Question: In PDF documents, footnotes are sometimes placed at the end of each page to clarify certain terms or add additional information.
> For example:
I wish to create an HTML web page with the equivalence of footnotes.
The page must meet the accessibility guidelines under , Level AA. The web page must also be in .
My first thought is to create footnotes like the section on Wikipedia. However, my webpage could potentially be very long, and I fear that doing so may disorient people and cause them to lose track of what they were reading if they need to scroll all the way down and then back up. Thus, this would not be accessible. (Please correct me if I'm wrong.)
Javascript is obviously a no-go since some users may chose to disable it, so relying on it will not be accessible.
I considered opening a new window with the additional information provided. However, opening a new window opens a whole new can of worms in regards to accessibility as well, so I would prefer to avoid it if possible.
I am aware that there is a '<cite>' tag, but from my understanding, this tag is to cite references, and would not be appropriate if my purpose is to provide additional information. (Again, please correct me if I'm wrong.)
So my question is, what would be the best way to add to my web page, something equivalent to footnotes on PDF documents - provided that my web page must be accessible?
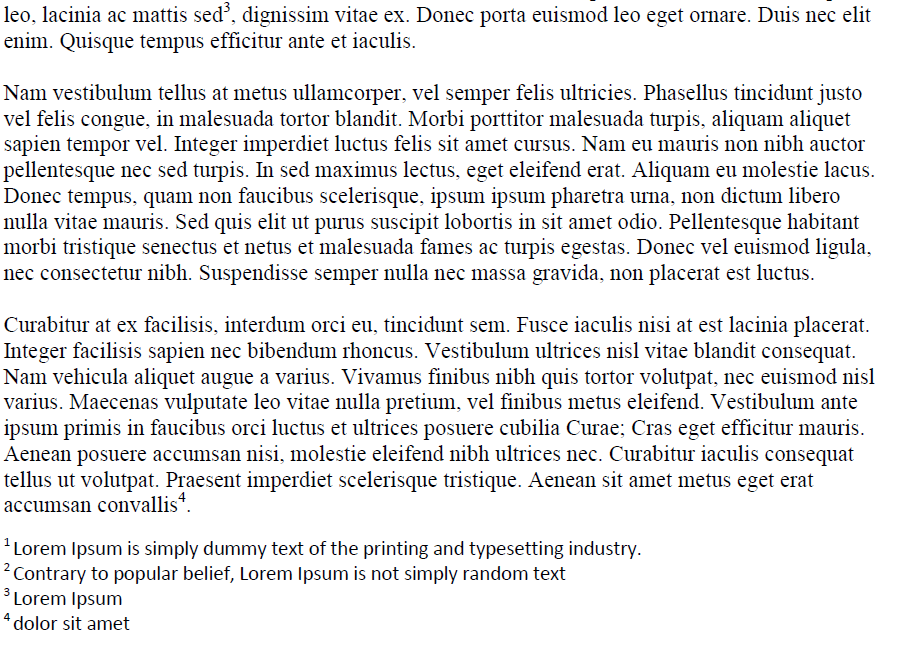
Answer: I would do something like this:
The first link brings the reader down to the footnote, the footnote link back to the text-position.
'''
<!DOCTYPE HTML PUBLIC "-//W3C//DTD HTML 4.01//EN" "http://www.w3.org/TR/html4/strict.dtd">
<html>
<head>
<title>Title</title>
<style type="text/css">
.up
{
vertical-align: super;
}
</style>
</head>
<body>
<div>
Lorem ipsum dolor sit <a href="#note1" id="number1">amet<span class="up">1</span></a>, consetetur sadipscing elitr, sed diam nonumy eirmod tempor invidunt ut labore et dolore magna aliquyam erat, sed diam voluptua. At vero eos et accusam et justo duo dolores et ea rebum. Stet clita kasd gubergren, no sea takimata sanctus est Lorem ipsum dolor sit amet. Lorem ipsum dolor sit amet, consetetur sadipscing elitr, sed diam nonumy eirmod tempor invidunt ut labore et dolore magna aliquyam erat, sed diam voluptua. At vero eos et accusam et justo duo dolores et ea rebum. Stet clita kasd gubergren, no sea takimata sanctus est Lorem ipsum dolor sit amet. Lorem ipsum dolor sit amet, consetetur sadipscing elitr, sed diam nonumy eirmod tempor invidunt ut labore et dolore magna aliquyam erat, sed diam voluptua. At vero eos et accusam et justo duo dolores et ea rebum. Stet clita kasd gubergren, no sea takimata sanctus est Lorem ipsum dolor sit amet.
</div>
<div>
<div><a href="#number1" id="note1">1 Some more info</a></div>
</div>
</body>
</html>
'''